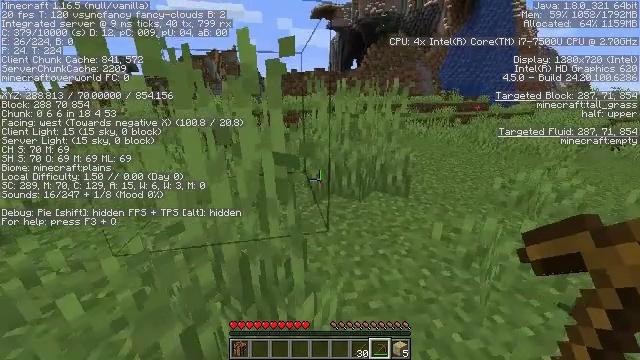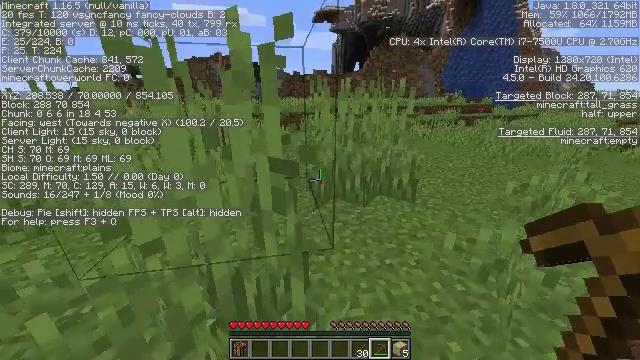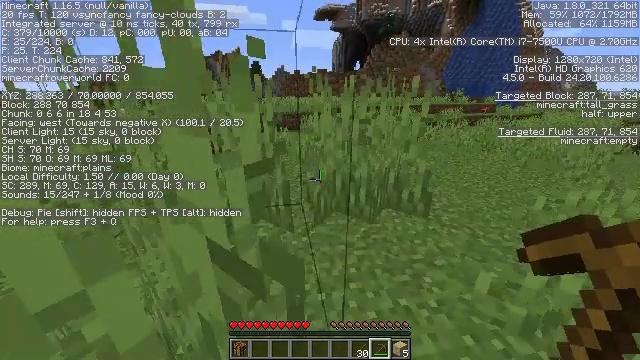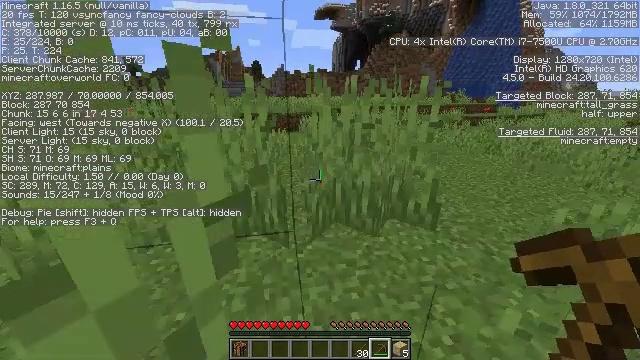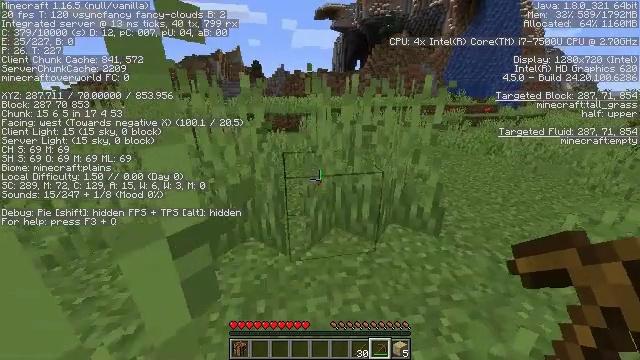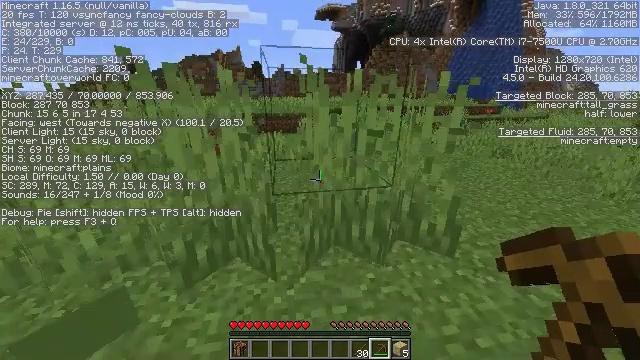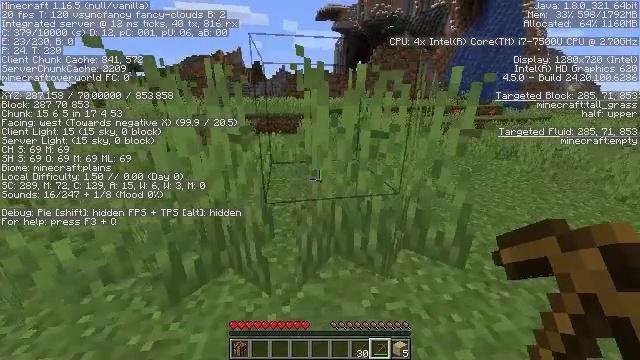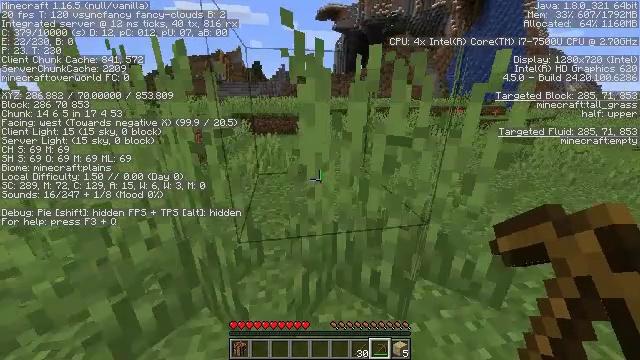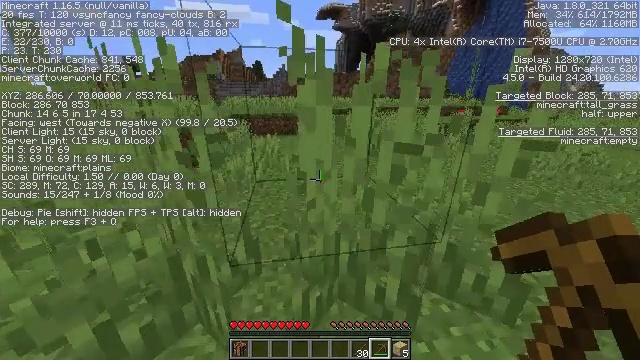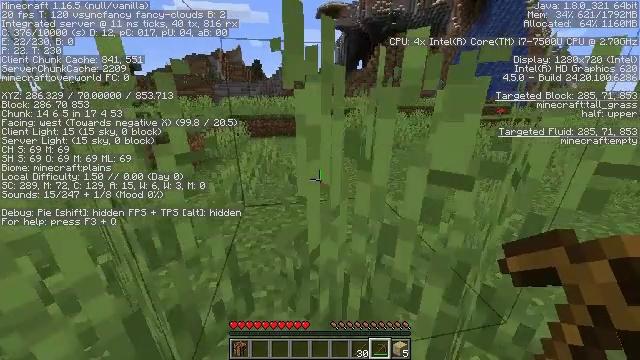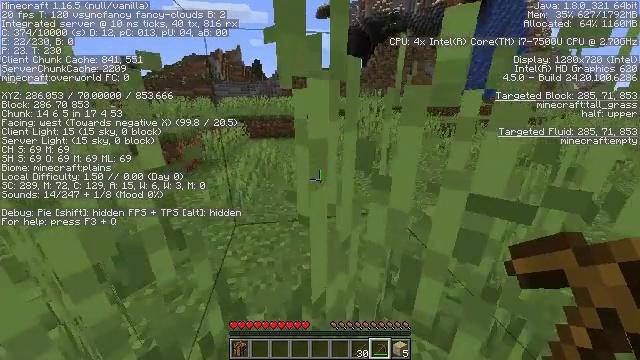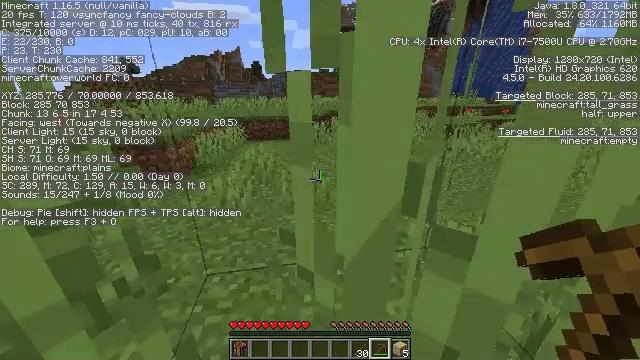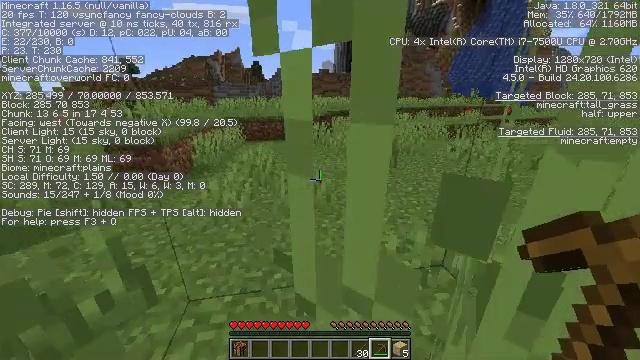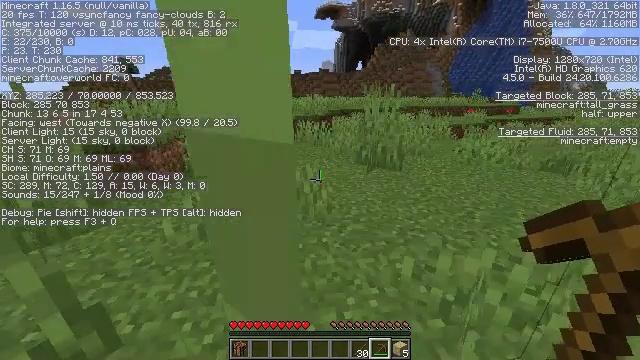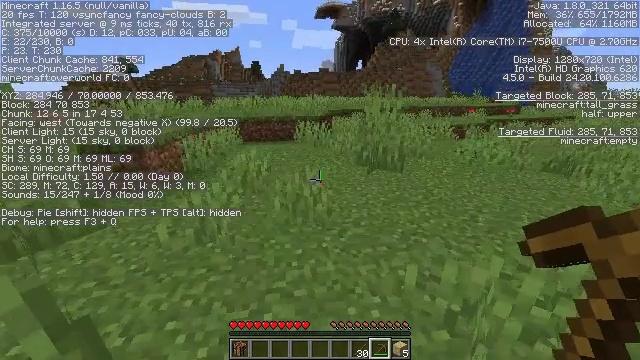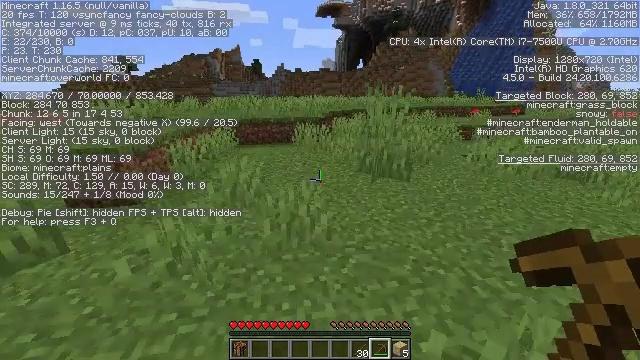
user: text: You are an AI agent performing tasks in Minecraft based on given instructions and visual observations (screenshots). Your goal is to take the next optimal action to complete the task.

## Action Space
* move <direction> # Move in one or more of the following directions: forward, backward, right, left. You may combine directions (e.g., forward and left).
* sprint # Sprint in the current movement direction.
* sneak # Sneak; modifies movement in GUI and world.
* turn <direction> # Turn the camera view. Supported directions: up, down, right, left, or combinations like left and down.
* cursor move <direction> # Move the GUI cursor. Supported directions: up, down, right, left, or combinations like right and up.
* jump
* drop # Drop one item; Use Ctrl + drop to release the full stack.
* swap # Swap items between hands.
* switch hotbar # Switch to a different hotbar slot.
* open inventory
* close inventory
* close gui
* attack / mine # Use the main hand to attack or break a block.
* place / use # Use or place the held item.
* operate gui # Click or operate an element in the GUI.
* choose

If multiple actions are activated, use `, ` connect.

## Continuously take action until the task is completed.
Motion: motion action
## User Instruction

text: Mine grass block from the ground.
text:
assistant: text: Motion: move forward, sprint
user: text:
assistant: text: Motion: move forward, sprint
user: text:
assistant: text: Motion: move forward, sprint
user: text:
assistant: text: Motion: move forward, sprint
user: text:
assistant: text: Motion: move forward, sprint
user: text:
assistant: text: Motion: move forward, sprint
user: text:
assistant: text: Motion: move forward, sprint
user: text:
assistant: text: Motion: move forward, sprint
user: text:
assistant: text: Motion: move forward, sprint
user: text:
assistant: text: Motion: move forward, sprint
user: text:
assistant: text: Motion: move forward, sprint
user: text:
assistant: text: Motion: move forward, sprint
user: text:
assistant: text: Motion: move forward, sprint
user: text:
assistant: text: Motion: move forward, sprint
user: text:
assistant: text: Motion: move forward, sprint
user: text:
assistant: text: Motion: move forward, sprint
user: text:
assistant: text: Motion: move forward, sprint, turn left
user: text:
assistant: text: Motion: move forward, sprint, turn left
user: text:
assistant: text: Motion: move forward, sprint
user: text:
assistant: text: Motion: move forward, sprint
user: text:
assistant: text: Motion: move forward, sprint
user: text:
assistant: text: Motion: move forward, sprint
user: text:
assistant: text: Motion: move forward, sprint
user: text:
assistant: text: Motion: move forward, sprint
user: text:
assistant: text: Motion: move forward, sprint
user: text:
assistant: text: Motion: move forward, sprint
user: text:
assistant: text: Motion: move forward, sprint
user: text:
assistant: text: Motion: move forward, sprint
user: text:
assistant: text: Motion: move forward, sprint
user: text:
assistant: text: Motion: move forward, sprint